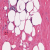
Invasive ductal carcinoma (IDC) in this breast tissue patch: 0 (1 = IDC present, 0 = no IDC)